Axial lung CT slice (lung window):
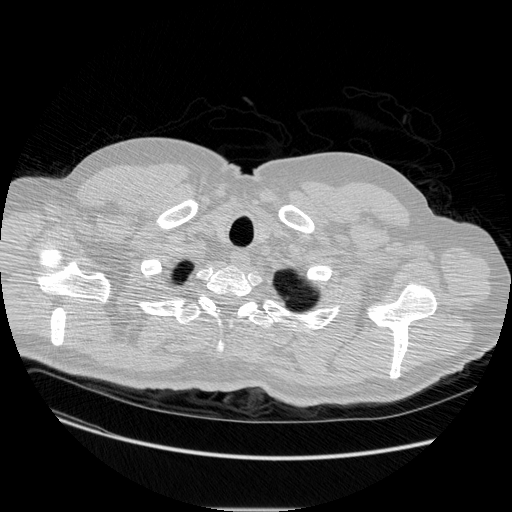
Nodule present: yes
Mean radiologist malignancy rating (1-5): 3